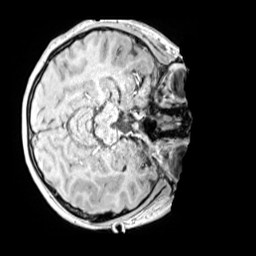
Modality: MP2RAGE
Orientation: axial
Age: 11
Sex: female
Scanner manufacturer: siemens
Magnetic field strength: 3 T
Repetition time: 4 s
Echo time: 0.00299 s